Question: I have data looks like
head(data1,10)
'''
id time type value1 value2 value3
1 1612 7/1/2014 10:15 activity none
2 76308 7/1/2014 10:17 battery discharging
3 1613 7/1/2014 10:17 activity none
4 1614 7/1/2014 10:17 activity none
5 1615 7/1/2014 10:17 activity none
6 1616 7/1/2014 10:17 activity none
7 1617 7/1/2014 10:17 activity none
8 325200 7/1/2014 10:17 wifi linksys 00:1a:70:5b:8f:21 -86
9 1618 7/1/2014 10:19 activity none
10 1619 7/1/2014 10:19 activity none
'''
The complete data can be download in <URL> format data is csv with size around 1.6 MB.
The data has 5 important columns (time, type, value1, value2, value3).
type contain : activity means user activity (none, high, low), sms, wifi, etc.
I want to plot my data look like this:

X axis is time with interval one hour and Y axis is date with interval one day, and then for each type have different colour like in that figure.
When many value in same time so the plot look more thick, and also for the activity types I want different colour for (none, high, and low).
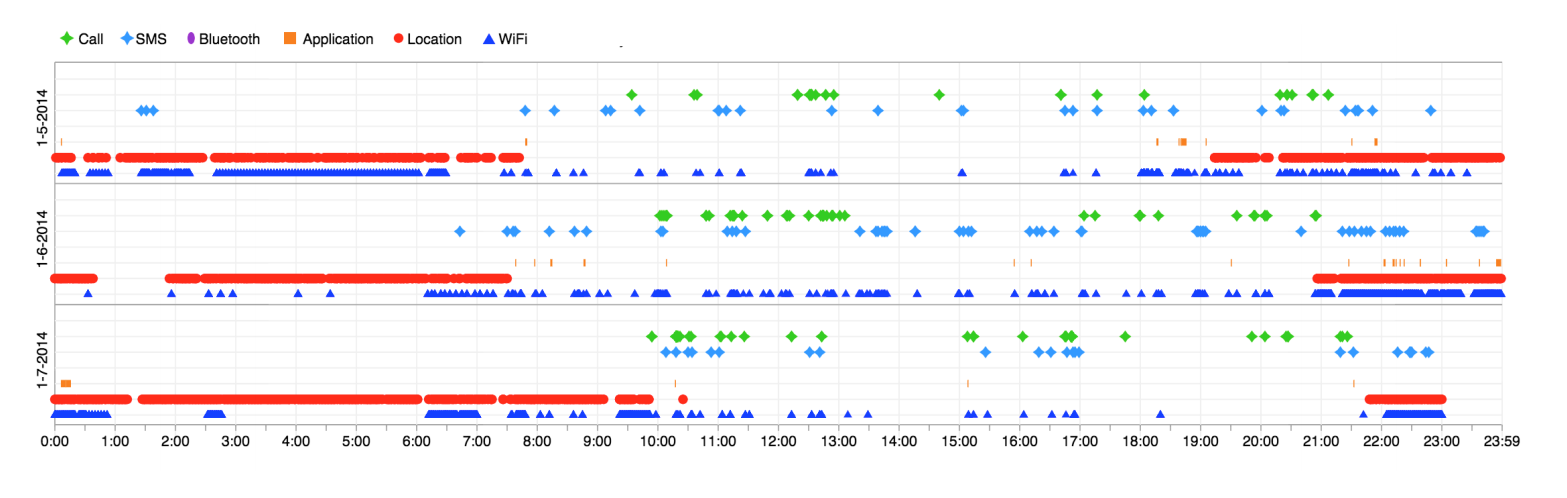
Answer: Unsure how you are going to use the data to plot, here I assume you are plotting type against time value across different days. See if this is what you are looking for:
'''
# transforming your data
library(data.table); library(tidyr); library(ggplot2)
test = fread("data_test.csv") # the data file is in working directory
test = separate(test, time, c("days","time"), sep=" ")
test$days = as.POSIXct(strptime(test$days, "%m/%d/%Y"))
test$time = as.POSIXct(strptime(test$time, "%H:%M"))
# to plot
ggplot(test, aes(x=time, y=type, colour=type, shape=type)) +
theme_bw() +
geom_point() +
facet_grid(days ~.) +
scale_x_datetime(breaks=date_breaks("1 hour"), labels = date_format("%H:%M"))
'''